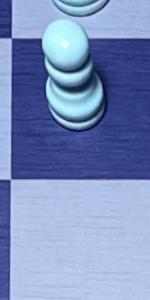
Label: Empty